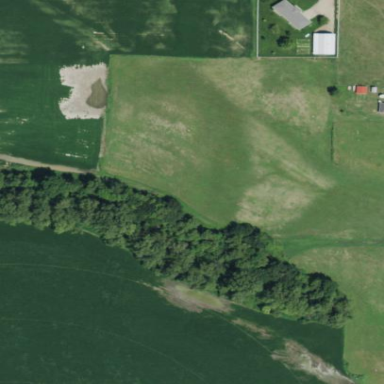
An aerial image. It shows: Grassy area designated as driving range for golf.